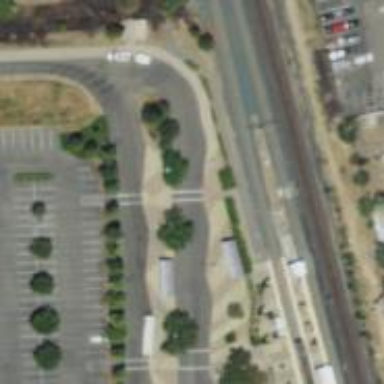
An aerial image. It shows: Busway road.